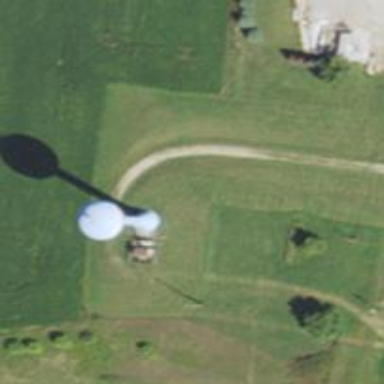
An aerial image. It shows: Water tower that is man-made.